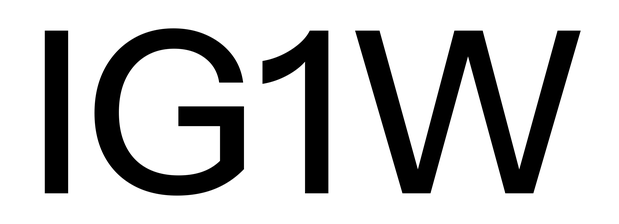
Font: InstrumentSans_Medium